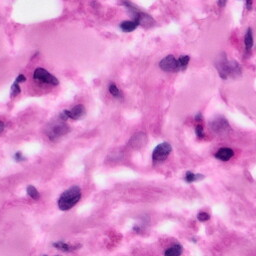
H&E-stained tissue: Pancreatic